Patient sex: M
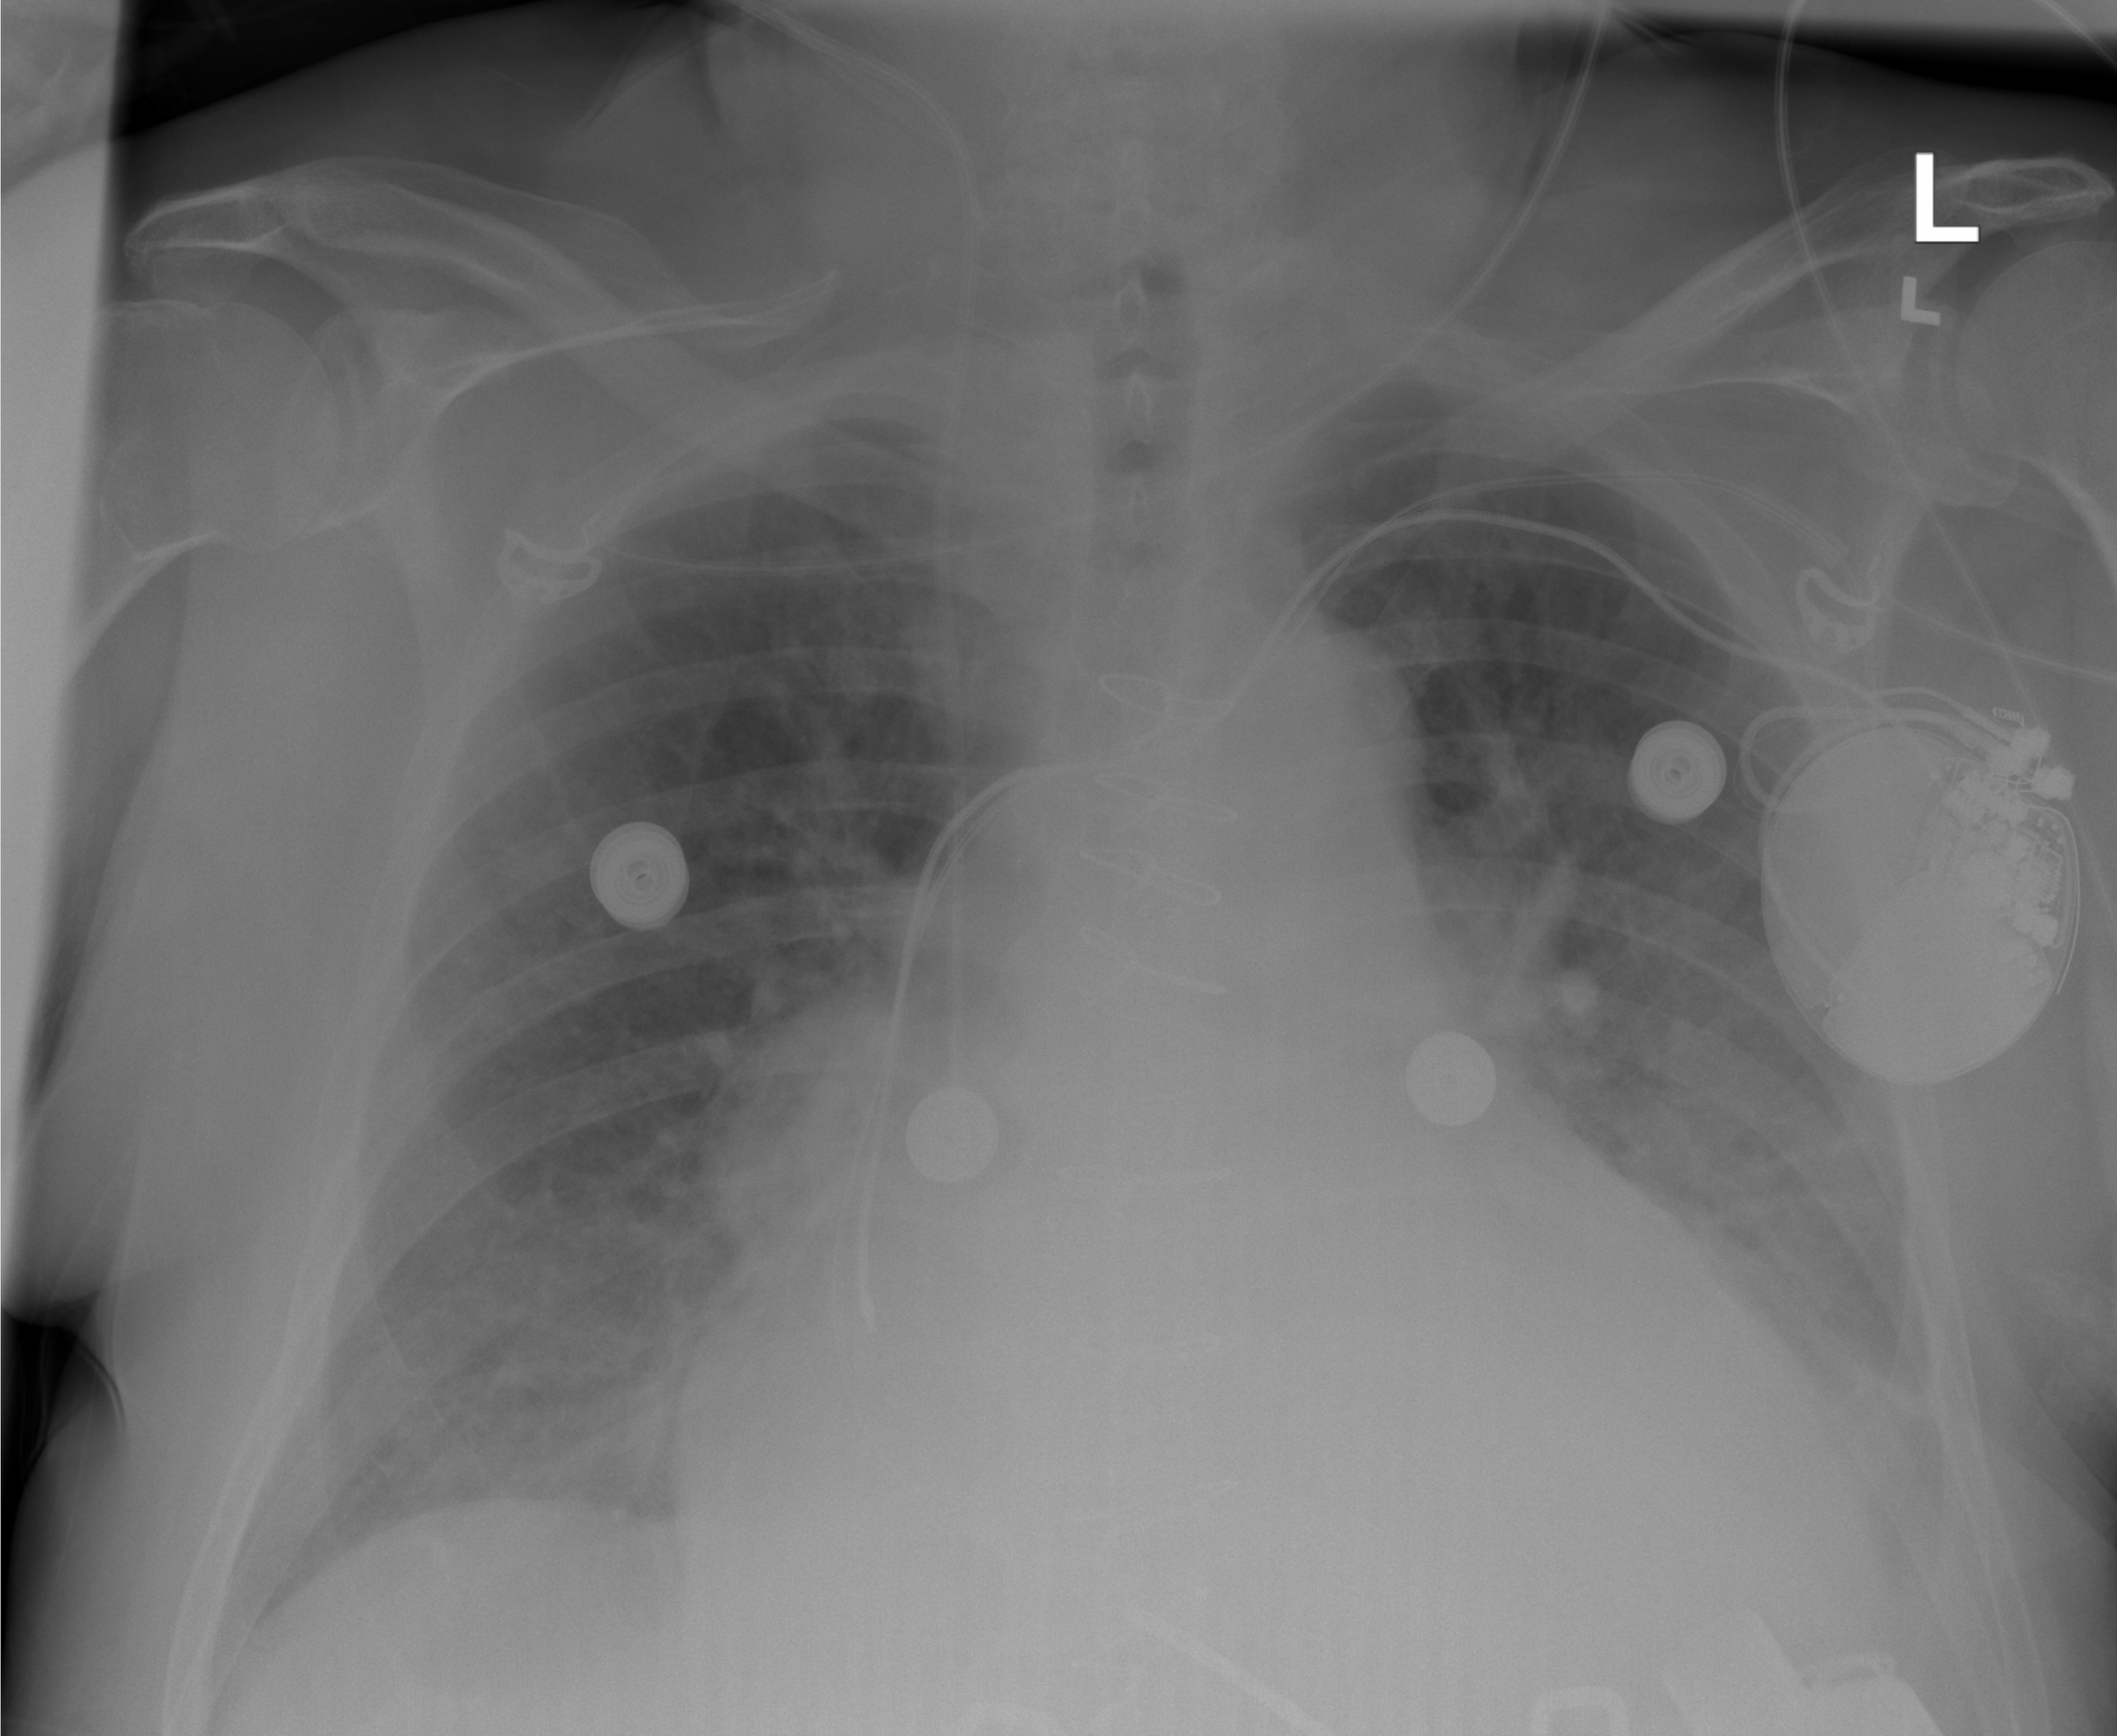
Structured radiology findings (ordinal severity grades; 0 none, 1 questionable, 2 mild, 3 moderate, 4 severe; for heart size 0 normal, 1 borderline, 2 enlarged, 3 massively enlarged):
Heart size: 3
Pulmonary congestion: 0
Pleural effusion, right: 2
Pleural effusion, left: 2
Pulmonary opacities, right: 0
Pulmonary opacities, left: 0
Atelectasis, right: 3
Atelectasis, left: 3